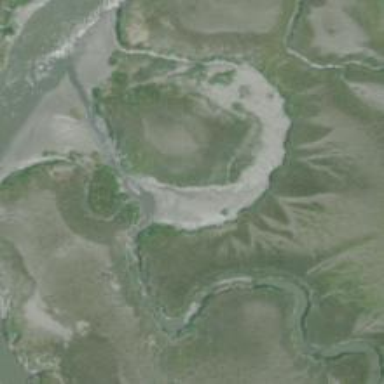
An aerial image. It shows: Tidal saltmarsh wetland.